Question: While debugging a Unicode-related problem a few months back, I used an extremely helpful online tool that produced the output pasted at the bottom of this q. I now need it again but cannot for the life of me find it despite 45 mins. with Google. A pointer to the tool, or something close, would be very much appreciated. (Note that I specifically want to be able to look up many characters at once, and have the results stacked vertically.)

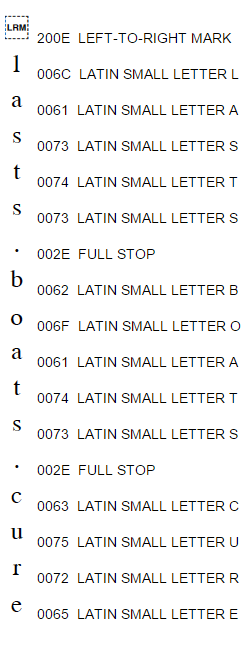
Answer: There are many such sites that you can find with Google (search for unicode codepoint lookup). One that will provide what you're looking for is <URL>
With an input such as 'Accents aeiouu', you get the following output:

See: <URL> aeiouu/1